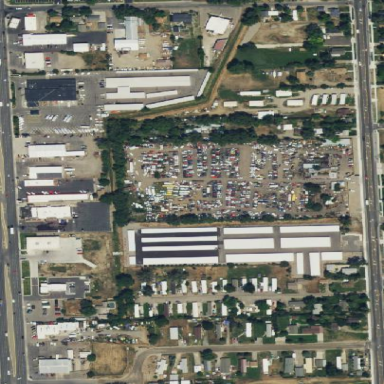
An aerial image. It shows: Retail area.